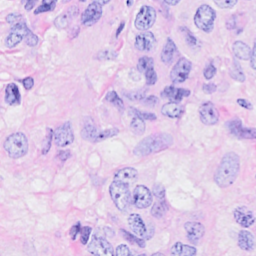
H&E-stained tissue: Breast